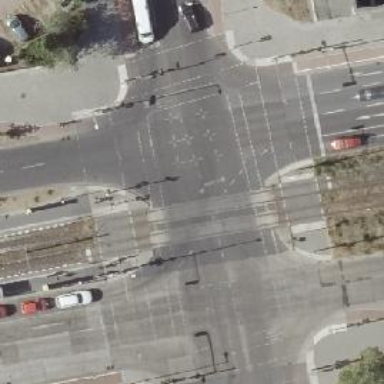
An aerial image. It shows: Asphalt cycleway with crossing equipped with traffic signals.